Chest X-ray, PA view. Patient: 45 years old, sex M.
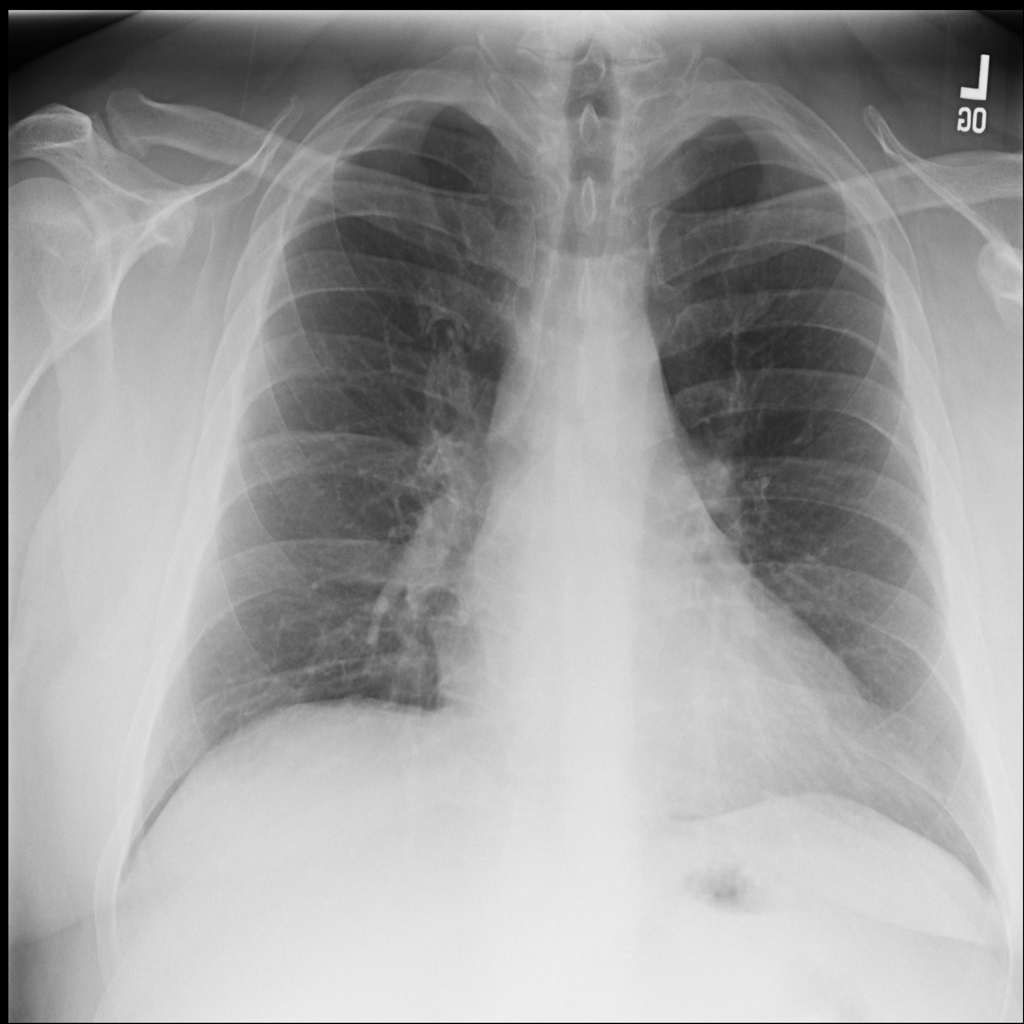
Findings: No Finding